八年级 · 度量几何学
如图, 在四边形 $A B C D$ 中, $A B / / C D, A B=C D, \angle A=\angle A D C, E, F$分别为 $A D, C D$ 的中点, 连接 $B E, B F$, 延长 $B E$ 交 $C D$ 的延长线于点 $M$.

(1)求证: 四边形 $A B C D$ 为矩形;

(2)若 $M D=6, B C=12$, 求 $B F$ 的长度. (结果可保留根号)

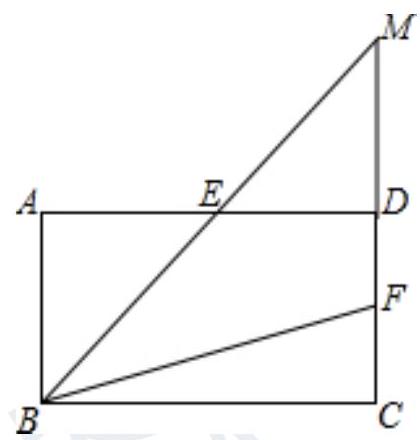
答案: (1)证明: $\because$ 在四边形 $A B C D$ 中, $A B / / C D, A B=C D$,

$\therefore$ 四边形 $A B C D$ 是平行四边形,

$\therefore A B / / C D$,

$\therefore \angle A+\angle A D C=180^{\circ}$,

$\because \angle A=\angle A D C$

$\therefore \angle A=90^{\circ}$,

$\therefore$ 四边形 $A B C D$ 是矩形;

(2)解: $\because A B / / C D$,

$\therefore \angle A B E=\angle M$,

$\because E$ 为 $A D$ 的中点,

$\therefore A E=D E$.

在 $\triangle A B E$ 和 $\triangle D M E$ 中
$\left\{\begin{array}{l}\angle A E B=\angle M E D \\ \angle A B E=\angle M \\ A E=D E\end{array}\right.$,

$\therefore \triangle A B E \cong \triangle D M E(A A S)$,

$\therefore A B=D M=6$,

$\because$ 四边形 $A B C D$ 是矩形,

$\therefore D C=A B=D M=6, \angle C=90^{\circ}$,

$\because F$ 为 $C D$ 的中点,

$\therefore C F=\frac{1}{2} C D=3$,

在Rt $\triangle B C F$ 中, 由勾股定理得: $B F=\sqrt{B C^{2}+C F^{2}}=\sqrt{12^{2}+3^{2}}=3 \sqrt{17}$.